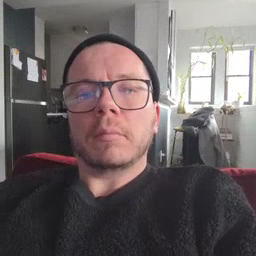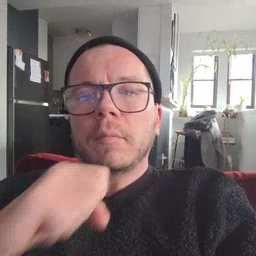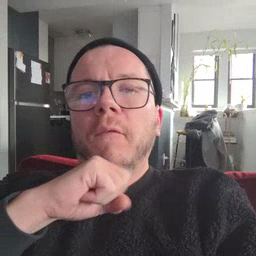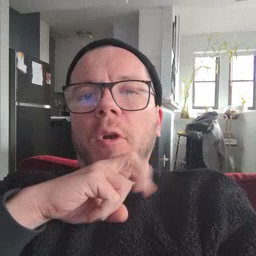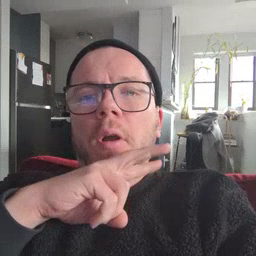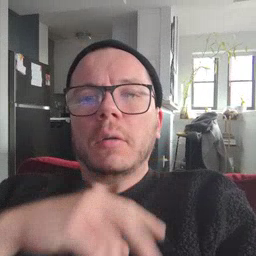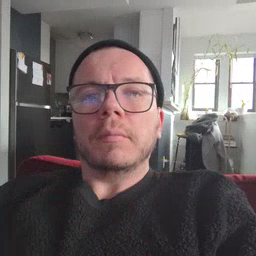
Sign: frog